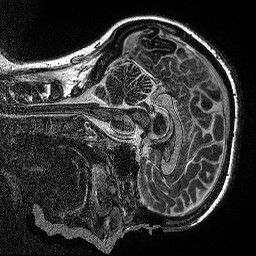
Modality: MP2RAGE
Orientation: sagittal
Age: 27
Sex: female
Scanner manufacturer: siemens
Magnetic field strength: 3 T
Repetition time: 5 s
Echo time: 0.00298 s